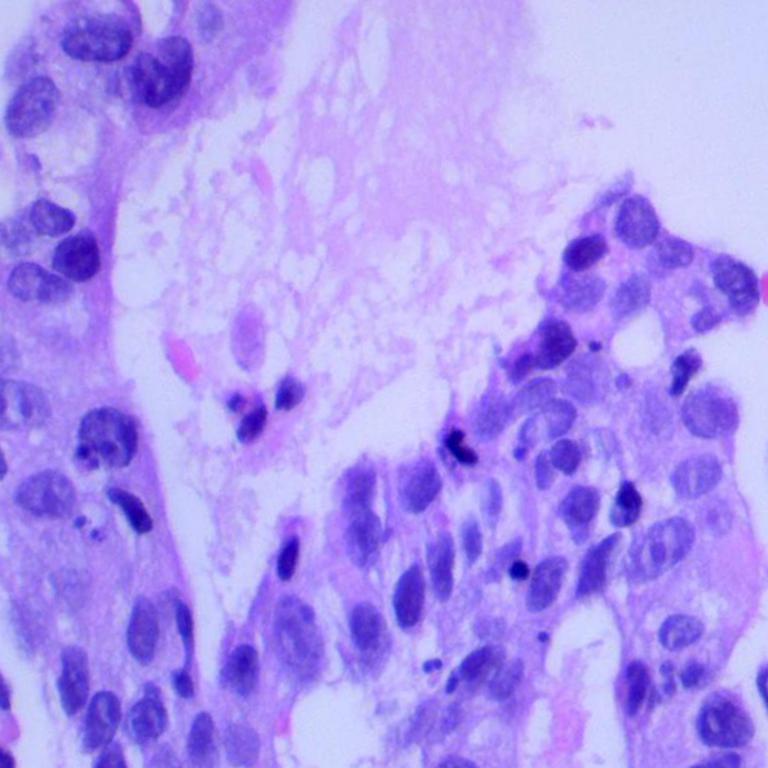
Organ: lung
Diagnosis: adenocarcinomas